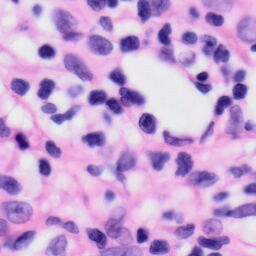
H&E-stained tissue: Skin